Interaction volume radius: 5 \u00c5
Interaction volume height: 20 \u00c5
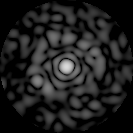
Disorder parameter: 0.8101